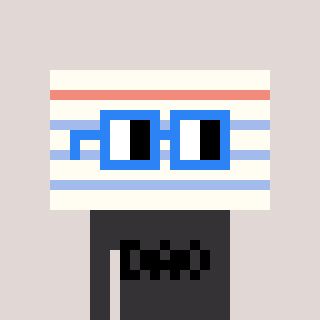
a pixel art character with square blue glasses, a empty notebook page-shaped head and a grayscale-colored body on a warm background